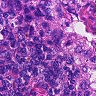
Metastatic tissue present: no